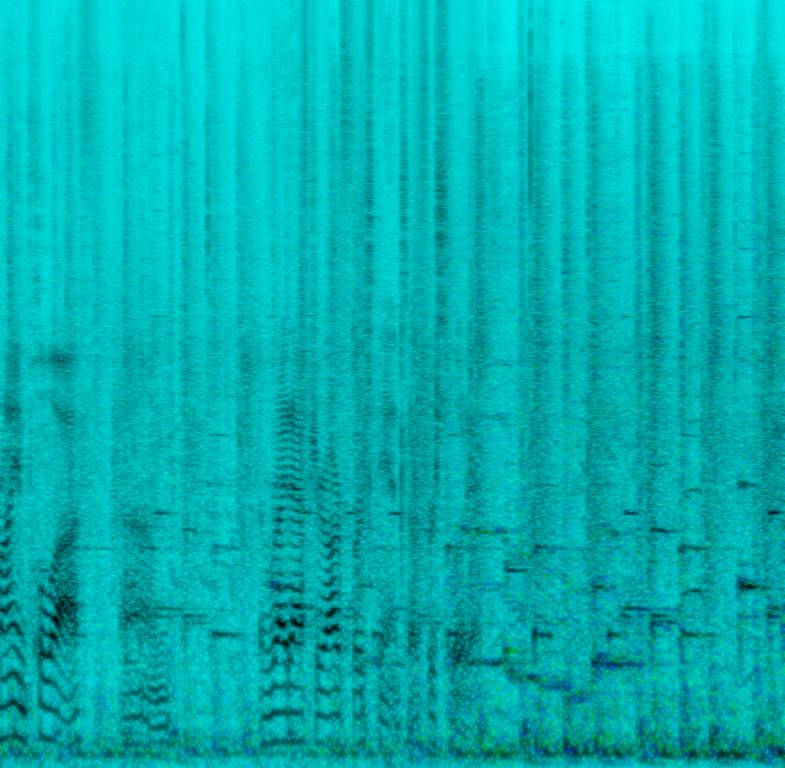
A male vocalist sings this upbeat pop song. The tempo is medium fast with thumping drum beats, percussion instruments, ukulele melody, keyboard accompaniment and rhythmic guitar. The audio is muddled making it difficult to hear the finer elements of the song. The song is energetic, enthusiastic, happy, fresh, peppy, perky , groovy. There is background chatter, clapping, cheering and rustling. The song is a Pop Rock/Alternative Indie.